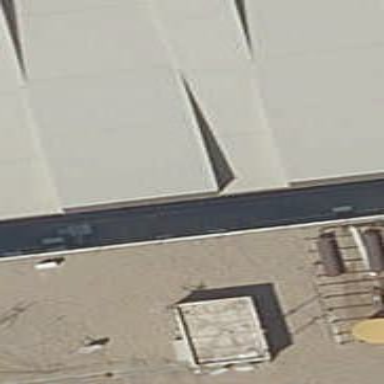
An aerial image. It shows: University building with flat metal roof oriented across. The roof is white in color.